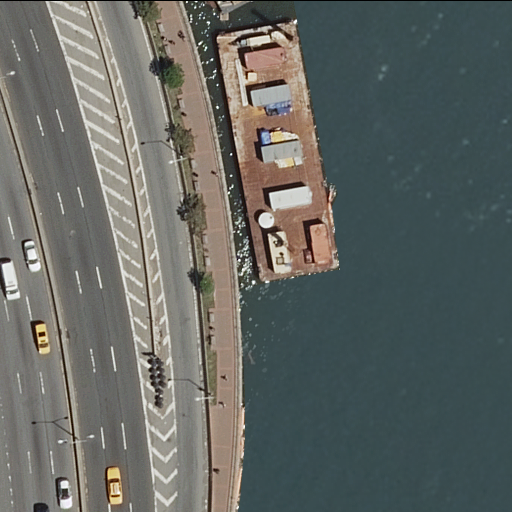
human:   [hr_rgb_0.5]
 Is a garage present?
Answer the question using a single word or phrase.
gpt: no

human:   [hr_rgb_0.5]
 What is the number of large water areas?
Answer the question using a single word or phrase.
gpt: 1

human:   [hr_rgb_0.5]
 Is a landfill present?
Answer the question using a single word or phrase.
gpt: no

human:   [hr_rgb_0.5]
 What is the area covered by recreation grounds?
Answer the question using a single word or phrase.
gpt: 0m2

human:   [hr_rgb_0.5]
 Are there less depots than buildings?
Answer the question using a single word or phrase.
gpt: no

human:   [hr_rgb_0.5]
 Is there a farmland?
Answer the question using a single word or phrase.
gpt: no

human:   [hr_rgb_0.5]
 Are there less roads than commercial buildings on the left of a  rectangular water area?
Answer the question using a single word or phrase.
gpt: no

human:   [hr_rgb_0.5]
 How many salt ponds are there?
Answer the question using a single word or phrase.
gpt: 0

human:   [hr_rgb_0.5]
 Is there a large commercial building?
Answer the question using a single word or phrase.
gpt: no

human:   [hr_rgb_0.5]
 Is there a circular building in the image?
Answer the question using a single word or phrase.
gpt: no

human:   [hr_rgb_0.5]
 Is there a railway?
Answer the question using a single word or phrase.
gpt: no

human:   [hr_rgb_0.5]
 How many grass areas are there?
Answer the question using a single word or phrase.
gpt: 0

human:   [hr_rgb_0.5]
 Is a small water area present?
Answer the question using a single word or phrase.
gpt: no

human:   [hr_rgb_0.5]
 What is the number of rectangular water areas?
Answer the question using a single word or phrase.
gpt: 0

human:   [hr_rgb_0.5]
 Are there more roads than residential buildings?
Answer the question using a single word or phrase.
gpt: yes

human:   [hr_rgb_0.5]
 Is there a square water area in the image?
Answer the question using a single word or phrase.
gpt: no

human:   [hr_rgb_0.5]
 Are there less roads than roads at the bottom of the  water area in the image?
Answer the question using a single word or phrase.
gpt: no

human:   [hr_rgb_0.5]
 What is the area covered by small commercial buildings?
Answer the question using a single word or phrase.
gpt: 0m2

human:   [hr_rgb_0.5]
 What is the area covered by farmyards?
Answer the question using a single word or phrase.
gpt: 0m2

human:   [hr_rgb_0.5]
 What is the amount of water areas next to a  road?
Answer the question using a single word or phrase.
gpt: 1

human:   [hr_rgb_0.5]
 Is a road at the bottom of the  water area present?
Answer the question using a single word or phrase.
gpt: no

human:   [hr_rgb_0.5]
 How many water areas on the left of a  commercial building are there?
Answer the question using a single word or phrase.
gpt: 0

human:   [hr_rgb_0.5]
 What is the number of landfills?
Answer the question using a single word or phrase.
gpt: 0

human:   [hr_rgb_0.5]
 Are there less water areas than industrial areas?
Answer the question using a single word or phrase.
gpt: no

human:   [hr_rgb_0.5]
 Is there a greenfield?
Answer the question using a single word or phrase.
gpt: no

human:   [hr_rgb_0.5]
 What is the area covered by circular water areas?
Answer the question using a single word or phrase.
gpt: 0m2

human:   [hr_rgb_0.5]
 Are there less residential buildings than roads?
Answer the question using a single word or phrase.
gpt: yes

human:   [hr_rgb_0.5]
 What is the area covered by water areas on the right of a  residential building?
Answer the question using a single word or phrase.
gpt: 0m2

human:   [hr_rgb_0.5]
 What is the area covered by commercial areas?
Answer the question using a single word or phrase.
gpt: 0m2

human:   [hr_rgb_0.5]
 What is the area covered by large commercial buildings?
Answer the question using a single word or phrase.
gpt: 0m2

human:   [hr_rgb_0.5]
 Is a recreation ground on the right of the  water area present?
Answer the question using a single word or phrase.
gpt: no

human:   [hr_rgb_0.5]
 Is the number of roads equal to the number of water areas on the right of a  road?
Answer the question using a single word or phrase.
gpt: no

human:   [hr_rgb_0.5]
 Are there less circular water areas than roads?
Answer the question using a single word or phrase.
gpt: yes

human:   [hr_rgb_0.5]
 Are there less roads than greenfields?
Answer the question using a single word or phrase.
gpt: no

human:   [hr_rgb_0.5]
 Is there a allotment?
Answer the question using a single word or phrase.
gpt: no

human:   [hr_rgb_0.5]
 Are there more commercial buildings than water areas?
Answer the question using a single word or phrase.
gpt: no